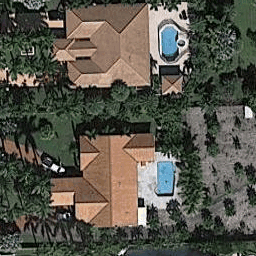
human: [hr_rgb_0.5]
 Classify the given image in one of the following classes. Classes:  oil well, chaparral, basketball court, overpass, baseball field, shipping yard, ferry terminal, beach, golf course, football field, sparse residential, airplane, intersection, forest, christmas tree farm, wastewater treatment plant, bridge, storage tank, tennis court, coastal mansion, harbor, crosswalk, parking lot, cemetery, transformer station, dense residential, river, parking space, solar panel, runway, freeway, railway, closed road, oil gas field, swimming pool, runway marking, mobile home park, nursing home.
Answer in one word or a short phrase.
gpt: coastal mansion